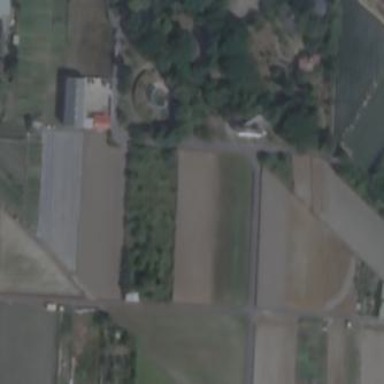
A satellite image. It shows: Farmyard area.